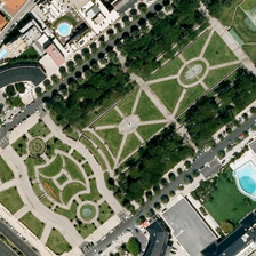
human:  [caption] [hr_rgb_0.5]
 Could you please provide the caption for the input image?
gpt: In the center of the picture is the lawn around the building.

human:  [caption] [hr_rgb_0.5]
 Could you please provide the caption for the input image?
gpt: the white trail is a good pattern .

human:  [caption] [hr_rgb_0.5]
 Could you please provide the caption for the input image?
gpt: In the middle of the picture is the lawn surrounding the building.

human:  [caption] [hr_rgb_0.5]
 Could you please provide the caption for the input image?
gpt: In the middle of the picture is the lawn around the building.

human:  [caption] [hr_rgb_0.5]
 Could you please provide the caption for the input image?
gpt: In the center of the picture is the lawn around the building.